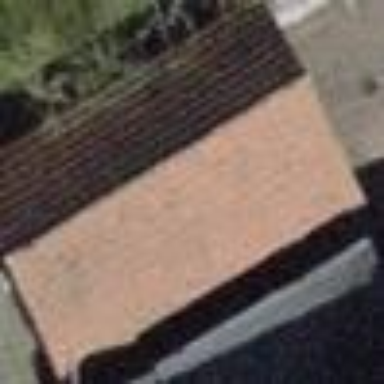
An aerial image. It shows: Garage building.